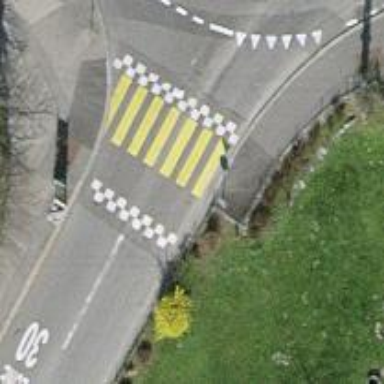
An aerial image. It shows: Marked crossing on asphalt footway.